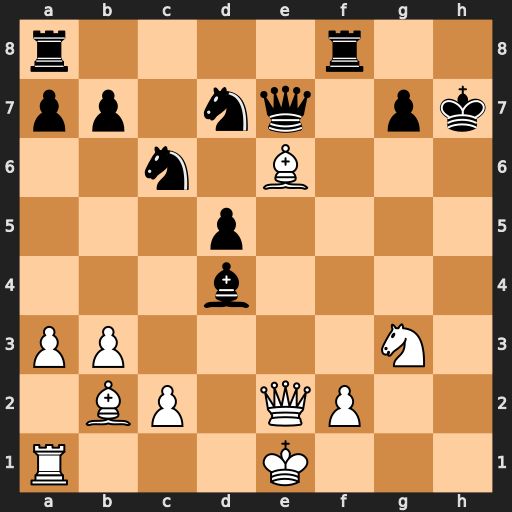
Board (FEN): r4r2/pp1nq1pk/2n1B3/3p4/3b4/PP4N1/1BP1QP2/R3K3
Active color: w
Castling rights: Q
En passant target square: -
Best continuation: Qh5#